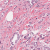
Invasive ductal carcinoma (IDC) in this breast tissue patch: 1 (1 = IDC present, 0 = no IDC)